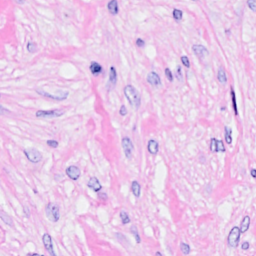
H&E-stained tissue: Breast